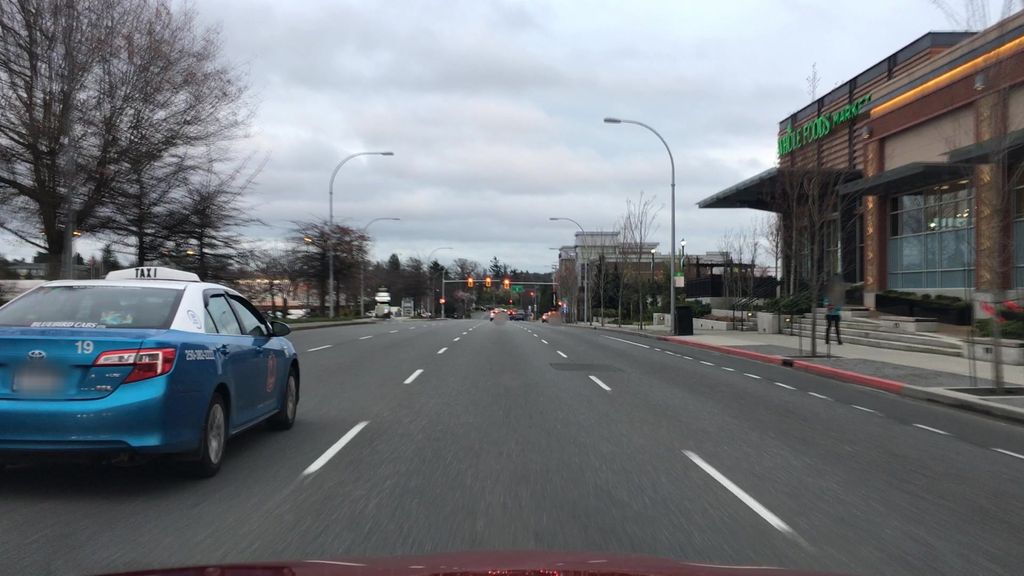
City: victoria